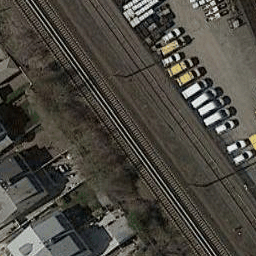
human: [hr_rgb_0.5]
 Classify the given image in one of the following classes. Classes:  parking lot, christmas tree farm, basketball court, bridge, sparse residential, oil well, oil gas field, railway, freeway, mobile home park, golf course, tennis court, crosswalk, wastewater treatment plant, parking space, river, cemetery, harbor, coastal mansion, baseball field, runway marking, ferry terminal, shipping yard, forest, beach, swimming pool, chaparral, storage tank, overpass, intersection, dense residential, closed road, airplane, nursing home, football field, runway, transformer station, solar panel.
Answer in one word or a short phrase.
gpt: railway